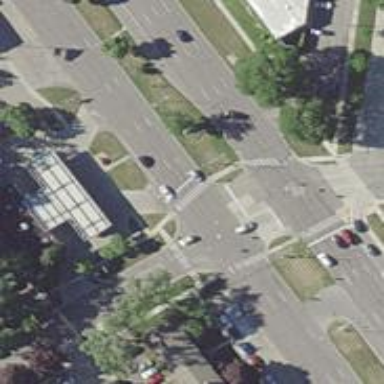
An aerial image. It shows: Crossing on the road.